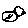
Label: bird